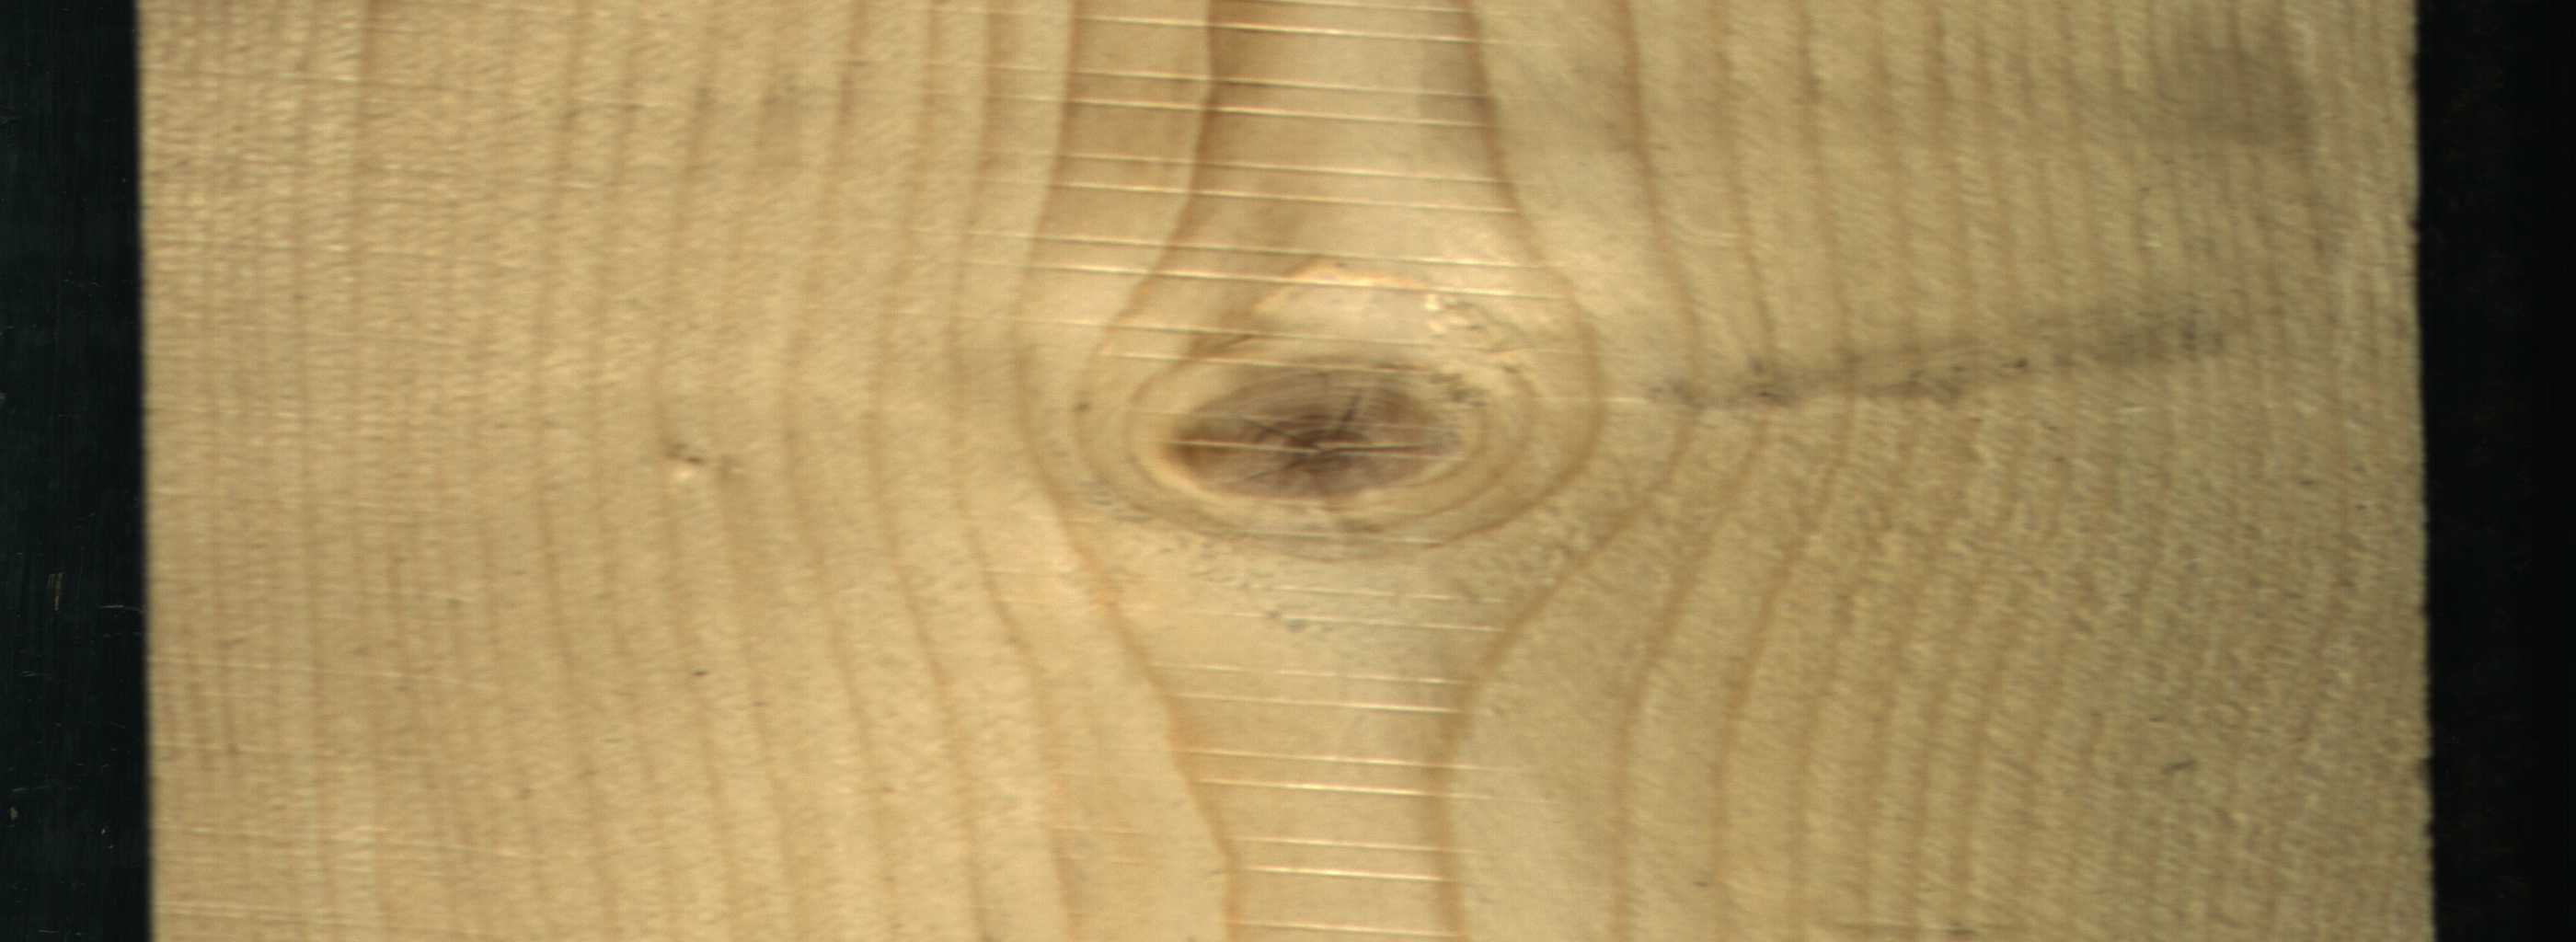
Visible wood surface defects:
Live_Knot